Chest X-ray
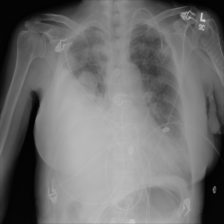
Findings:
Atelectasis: negative
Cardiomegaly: negative
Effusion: positive
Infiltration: negative
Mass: positive
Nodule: negative
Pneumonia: negative
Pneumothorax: negative
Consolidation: negative
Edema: negative
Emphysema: negative
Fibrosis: negative
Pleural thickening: negative
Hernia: negative